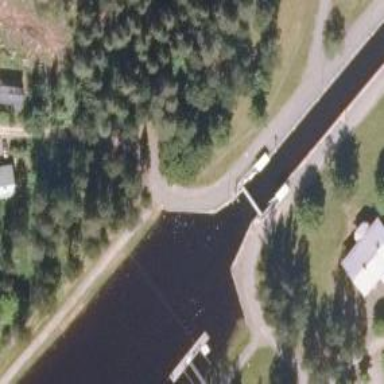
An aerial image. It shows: Lock gate on waterway.